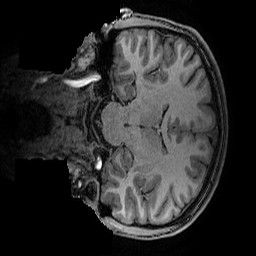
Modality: T1w
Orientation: coronal
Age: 15
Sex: male
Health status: ill
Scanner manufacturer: ge
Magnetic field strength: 3 T
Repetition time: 0.007664 s
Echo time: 0.00342 s